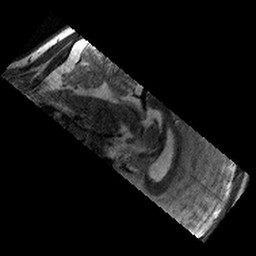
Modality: T2w
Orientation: sagittal
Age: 12
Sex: male
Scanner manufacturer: siemens
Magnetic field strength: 3 T
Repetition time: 9.23 s
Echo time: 0.067 s